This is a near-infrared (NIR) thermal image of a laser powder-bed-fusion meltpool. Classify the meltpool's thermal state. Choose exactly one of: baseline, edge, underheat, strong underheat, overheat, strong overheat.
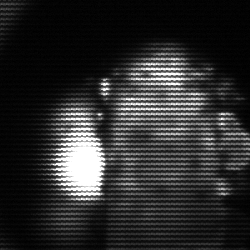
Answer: strong underheat